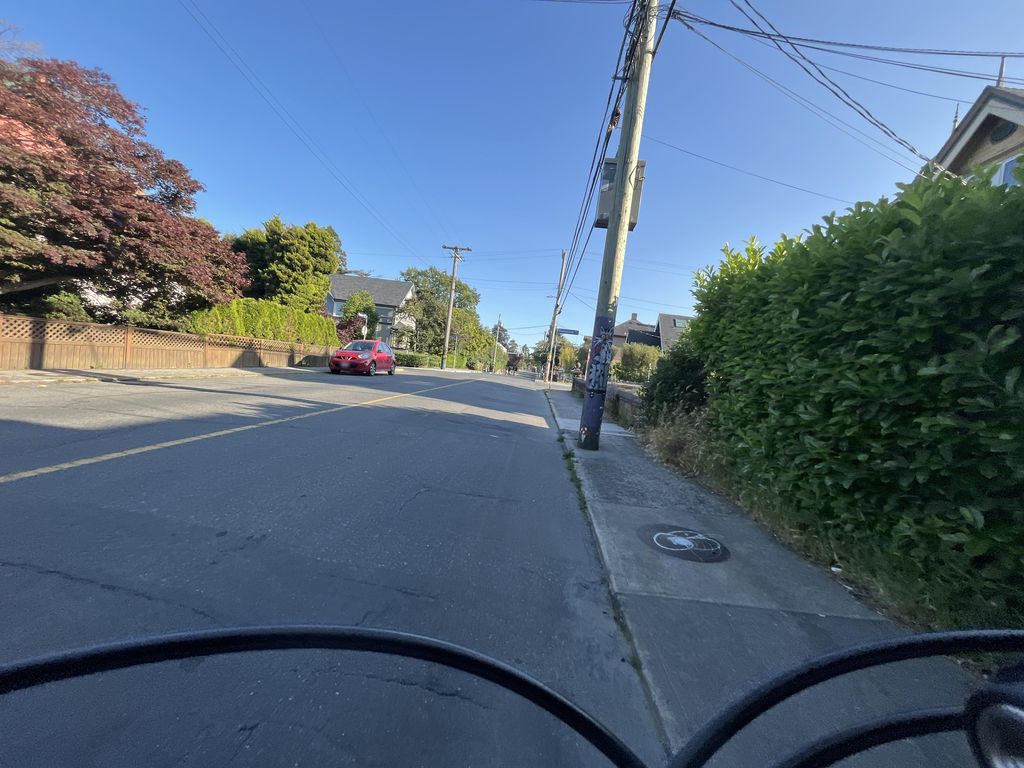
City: victoria